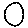
Label: circle